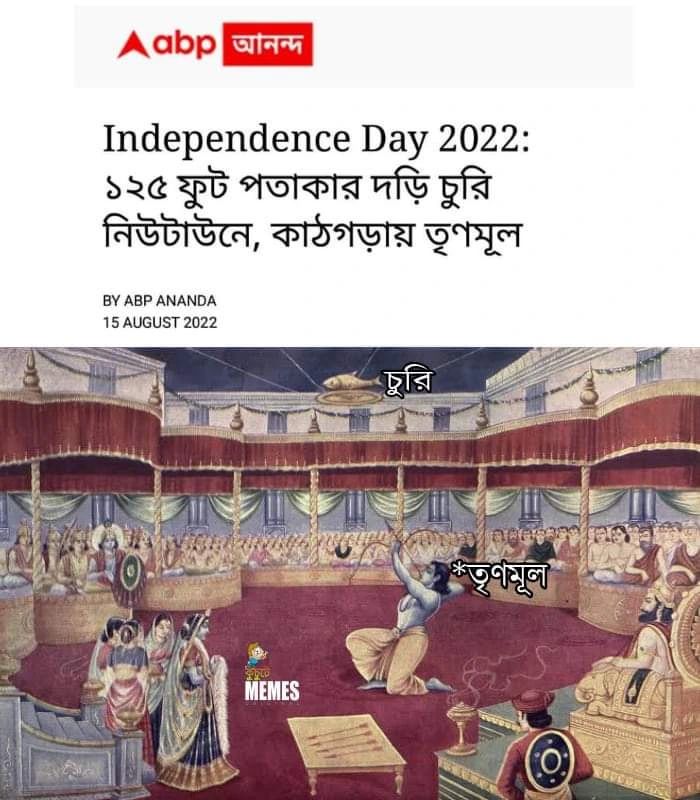
Text: ১২৫ ফুট পতাকার দড়ি চুরি নিউটাউনে, কাঠগড়ায় তৃণমূল চুরি *তৃণমূল
Label: Hate
Hate category: Political
Targeted group: Organization